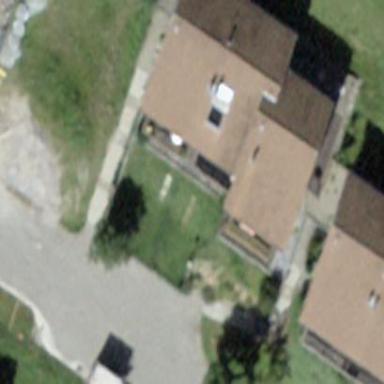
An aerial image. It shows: Simple house.